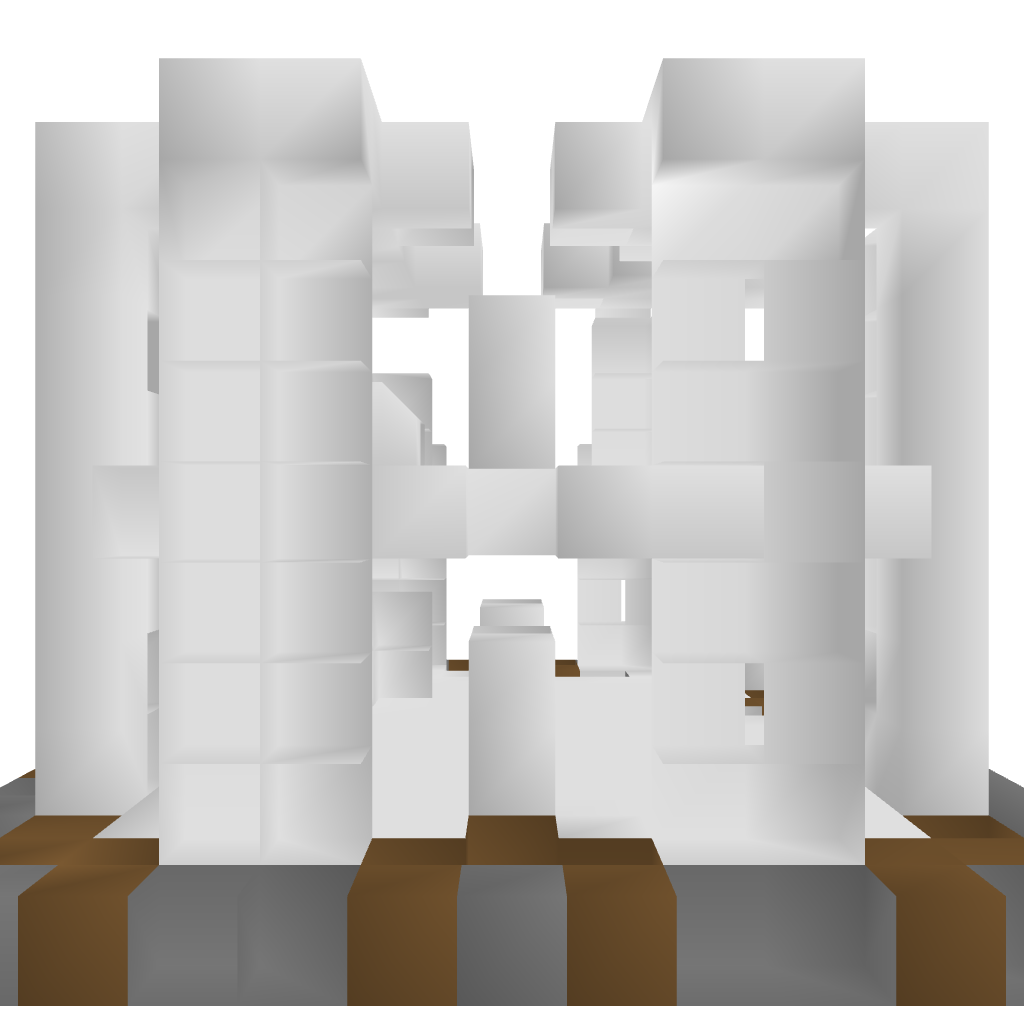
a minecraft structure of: Modern House #6 bad low quality